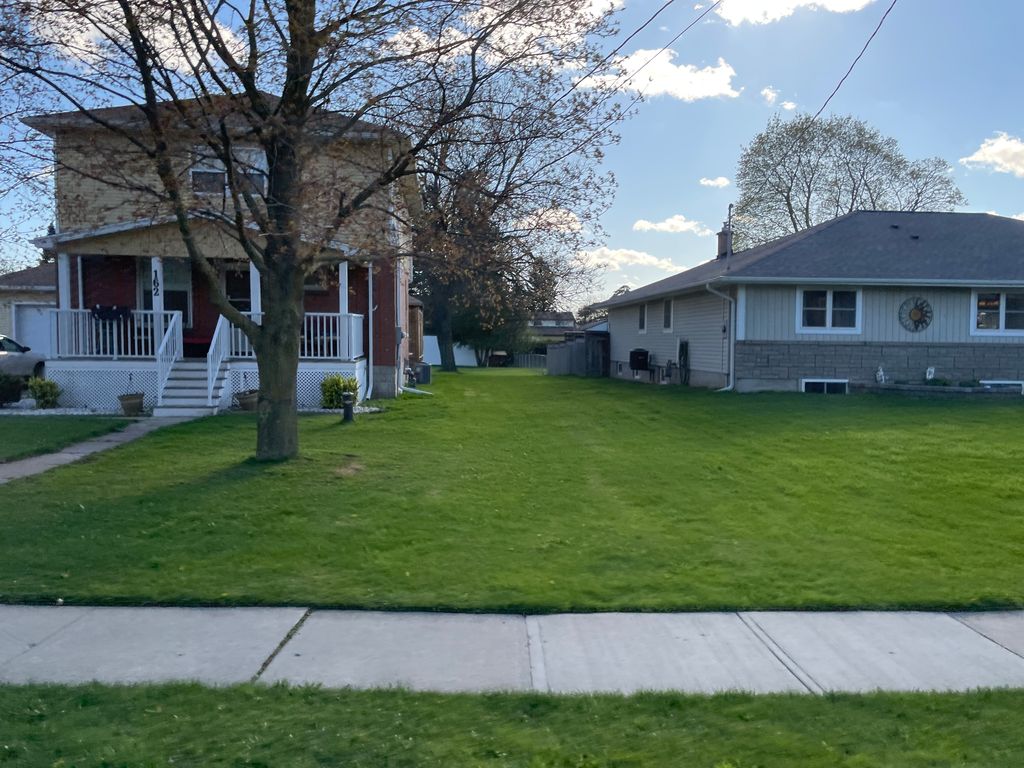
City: kitchener-waterloo